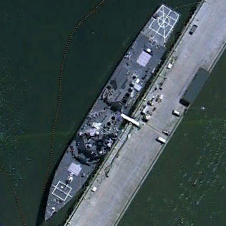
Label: Arleigh_Burke-class_destroyer